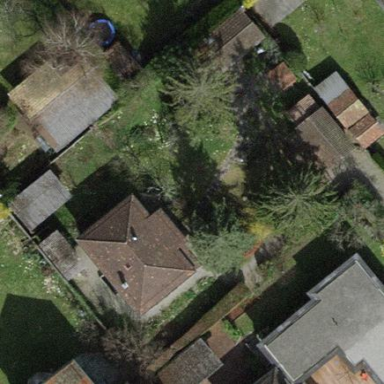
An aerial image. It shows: Garden enclosed by fence.